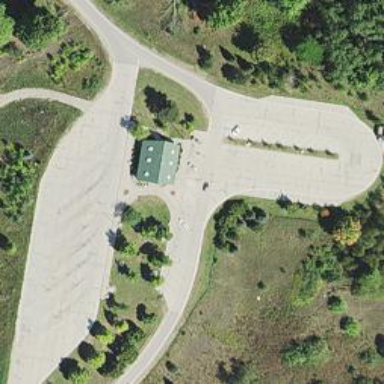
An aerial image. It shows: Rest area along the road.